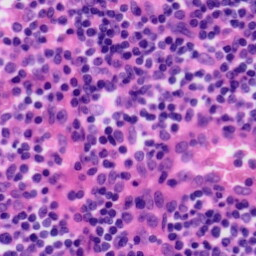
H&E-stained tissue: Tonsil